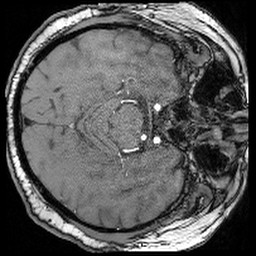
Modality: angio
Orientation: axial
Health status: ill
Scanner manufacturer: siemens
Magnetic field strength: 3 T
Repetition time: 0.022 s
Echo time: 0.0036 s